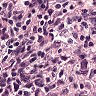
Metastatic tissue present: yes